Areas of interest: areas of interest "Cemetery"
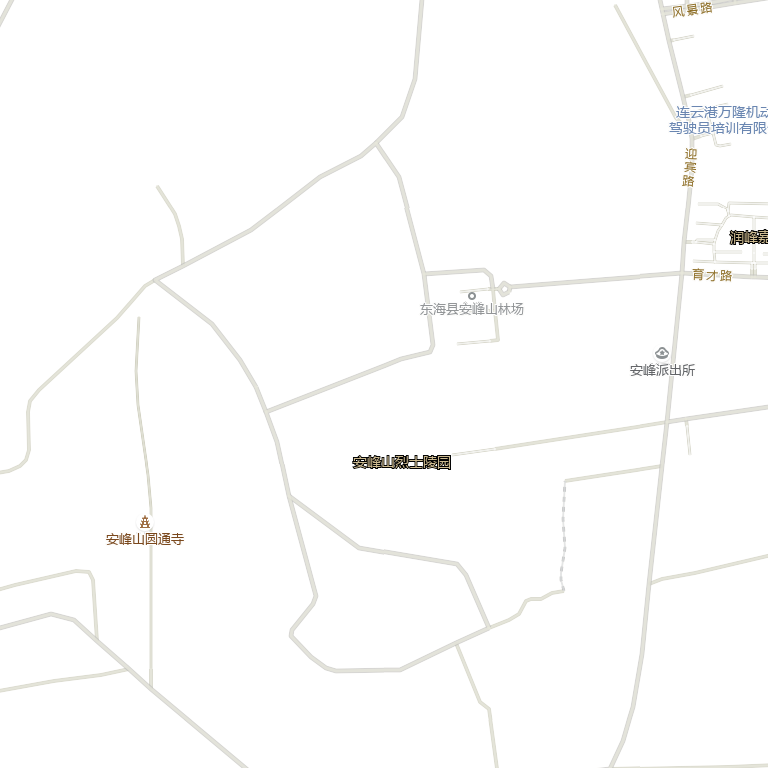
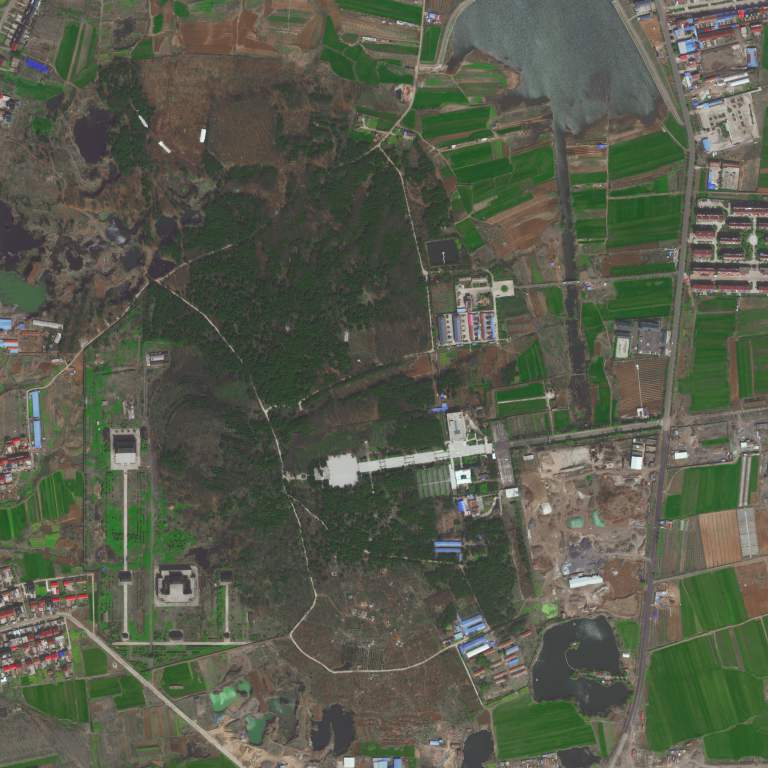